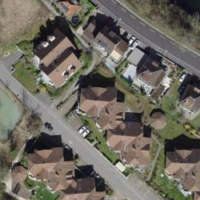
EUNIS habitat code: 54
Species observed at this site:
Corylus avellana